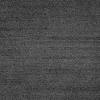
Atmospheric dust classification: dusty